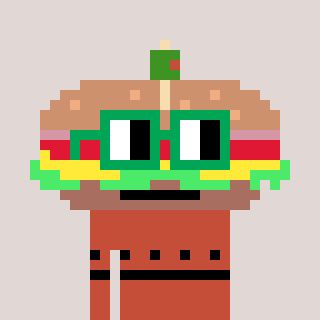
a pixel art character with square green glasses, a sandwich-shaped head and a rust-colored body on a warm background